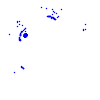
Particle: pion